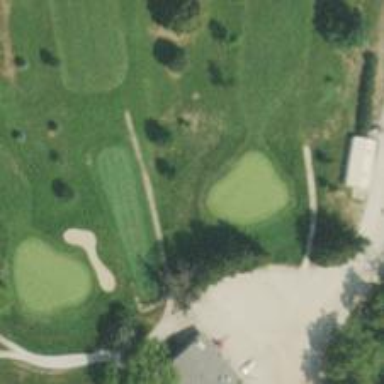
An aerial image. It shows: Service road designated as golf cart path.